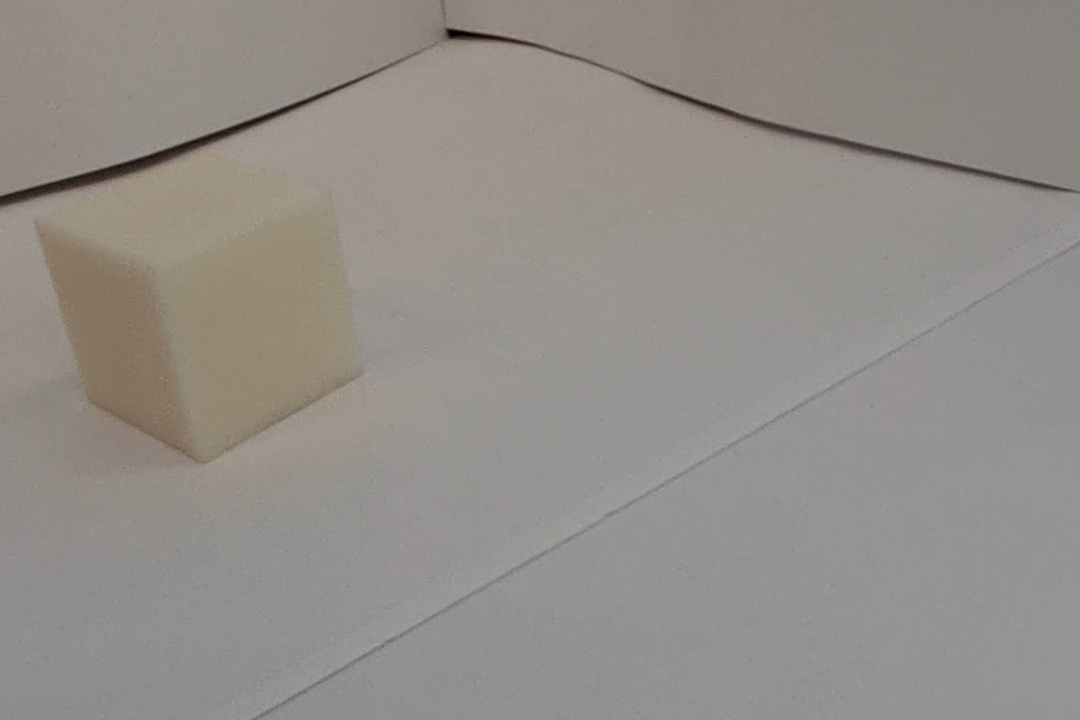
Label: Cuboid